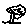
Label: tree